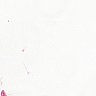
Metastatic tissue present: no